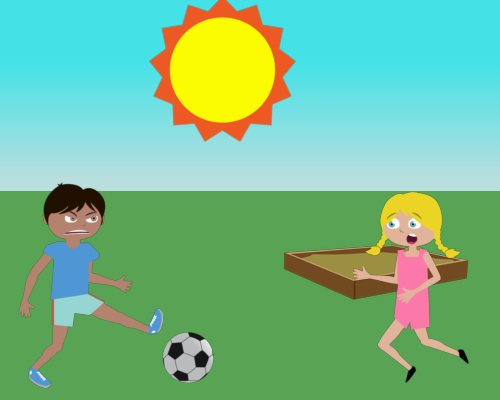
sun center top with a spring bee under  and a small sandbox to the right on left is an angry boy kicking a soccer ball on the right  is a surprised girl running to the boy